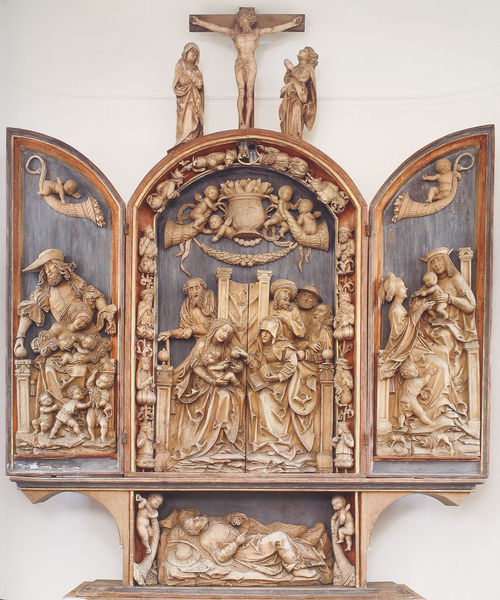
Titel: Bieselbach, Gemeinde Horgau bei Augsburg, Kapelle hl. Franziskus Xaverius, Hochaltar
Standort: Bieselbach, Kapelle hl. Franziskus Xaverius (EU - D - Bayern)
Schlagwörter: blau, flügel, himmel, mann, weiß, holz, männer, rot, tod, horn, engel, vase, thron, faltenwurf, kreuz, religion, beten, altar, schnitzerei, jesus, begegnung, kruzifix, heilige, jünger, putten, maria, magdalena, maria magdalena, christentum, anna, tryptichon, hochrelief, seitenflügel, predella, christ, flügelaltar, triptychon, puten, tryptychon, flüglealtar, jasus, aufklappen, holzschnitz, hochreliefçkruzifix, kes, jestus